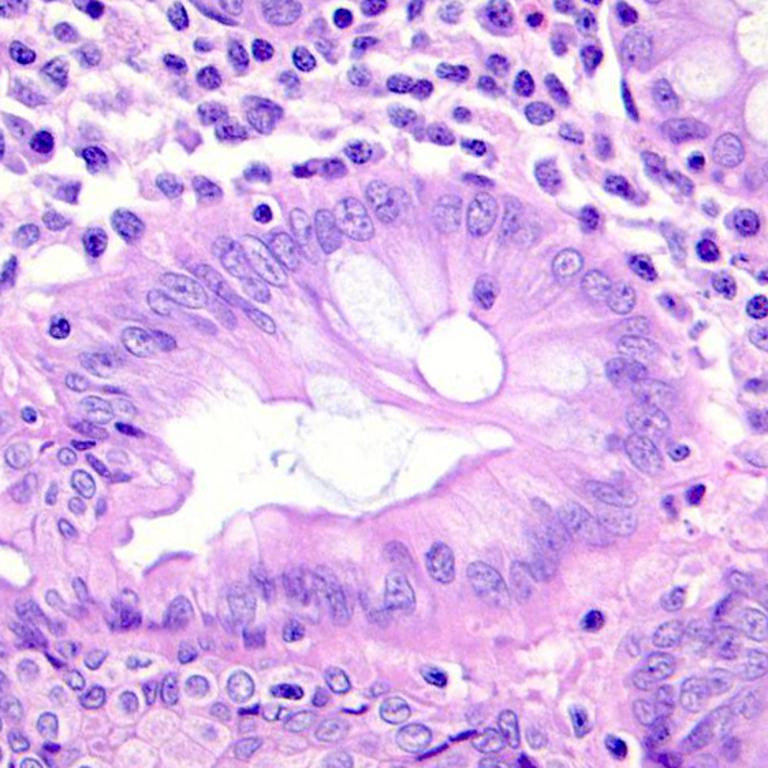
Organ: colon
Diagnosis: benign